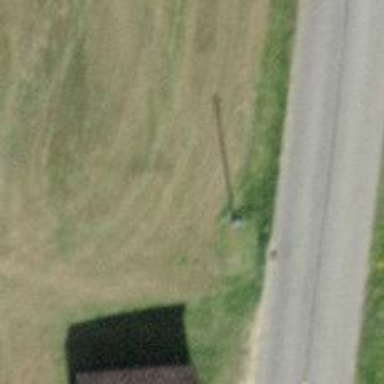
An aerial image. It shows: Minor power line.